Question: I am referring project from GitHub.
I am trying to modify it according to my requirement, but I am not getting and not able to understand that what code I have to write in 'didSelectRowAtIndexPath' method.

What I want is that after clicking tableView row it can level 0 or level 1 '(here level 0 means - row has no sub child and level 1 means row has subview/child rows )'
When I click on any tableView row either level 0 or level 1, it has to navigate to next viewController.
In this example, row number 2 and 3 are expandable i.e it contains level 1 rows,
row 0, 1, 4 and 5 are level 1 rows they don't expand.
<URL>
***** Added Code ****
the code I written in AppDelegate class,
'''
- (BOOL)application:(UIApplication *)application didFinishLaunchingWithOptions:(NSDictionary *)launchOptions {
// Override point for customization after application launch.
userDefaults=[NSUserDefaults standardUserDefaults];
mainStoryboard = [UIStoryboard storyboardWithName:@"Main" bundle: nil];
if ([[NSUserDefaults standardUserDefaults] boolForKey:@"loginSuccess"]) {
NSLog(@"Login Done!!!");
HomeViewController *homeVC=[mainStoryboard instantiateViewControllerWithIdentifier:@"homeId"];
SampleNavigationController *navigation = [[SampleNavigationController alloc] initWithRootViewController:homeVC];
//SWRevealViewController * vc= [[SWRevealViewController alloc]init];
//ExpandableTableViewController *sidemenu = (ExpandableTableViewController*)[mainStoryboard instantiateViewControllerWithIdentifier:@"sideMenu"];
self.window = [[UIWindow alloc] initWithFrame:[[UIScreen mainScreen] bounds]];
self.window.rootViewController = navigation;
[self.window makeKeyAndVisible];
}else
{
LoginViewController *loginVC=[mainStoryboard instantiateViewControllerWithIdentifier:@"LoginId"];
self.window = [[UIWindow alloc] initWithFrame:[[UIScreen mainScreen] bounds]];
self.window.rootViewController = loginVC;
[self.window makeKeyAndVisible];
}
return YES;
}
'''
And in LoginViewController class, I have written code
'''
- (IBAction)loginButtonMethod:(id)sender {
[self->userdefaults setBool:YES forKey:@"loginSuccess"];
InboxView *inboxVC=[self.storyboard instantiateViewControllerWithIdentifier:@"id1"];
[self.navigationController pushViewController:inboxVC animated:YES];
[[self navigationController] setNavigationBarHidden:NO];
}
'''
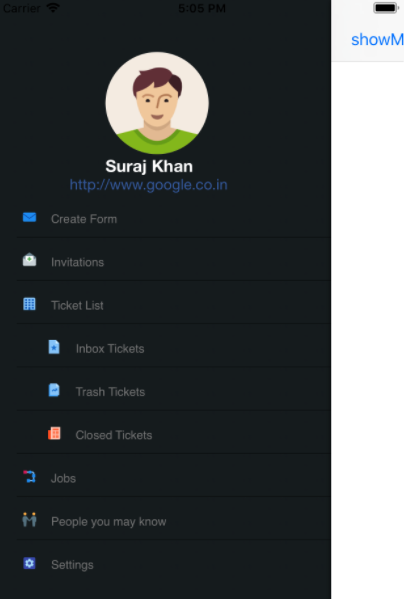
Answer: Try this. ProductVC is your class where you want to push
'''
NSString * storyboardName = @"Main";
NSString * viewControllerID = @"id3";
UIStoryboard * storyboard = [UIStoryboard storyboardWithName:storyboardName bundle:nil];
ViewController3 * controller = (ViewController3 *)[storyboard instantiateViewControllerWithIdentifier:viewControllerID];
UINavigationController *navController = [[UINavigationController alloc] initWithRootViewController: controller];
[navController setViewControllers: @[controller] animated: YES];
[self.revealViewController setFrontViewController:navController];
[self.revealViewController setFrontViewPosition: FrontViewPositionLeft animated: YES];
'''
So like this you can move to any class, in didselectrowatindexpath just put validation for which row you want which class to push.